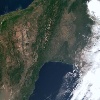
Label: land